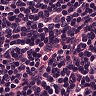
Metastatic tissue present: yes